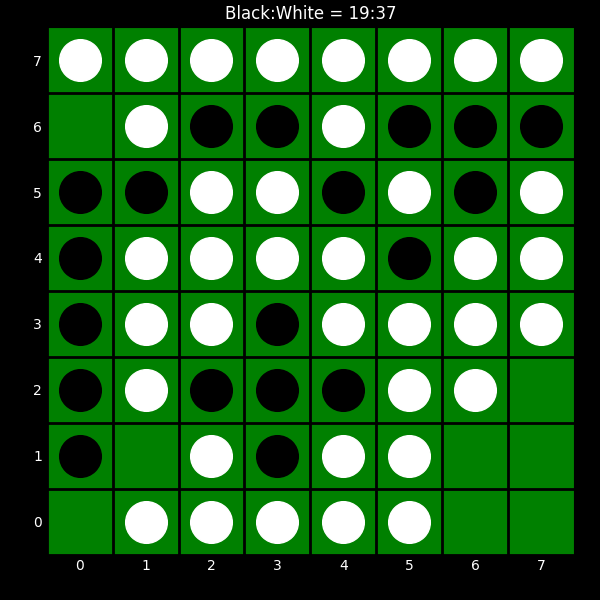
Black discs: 19
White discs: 37